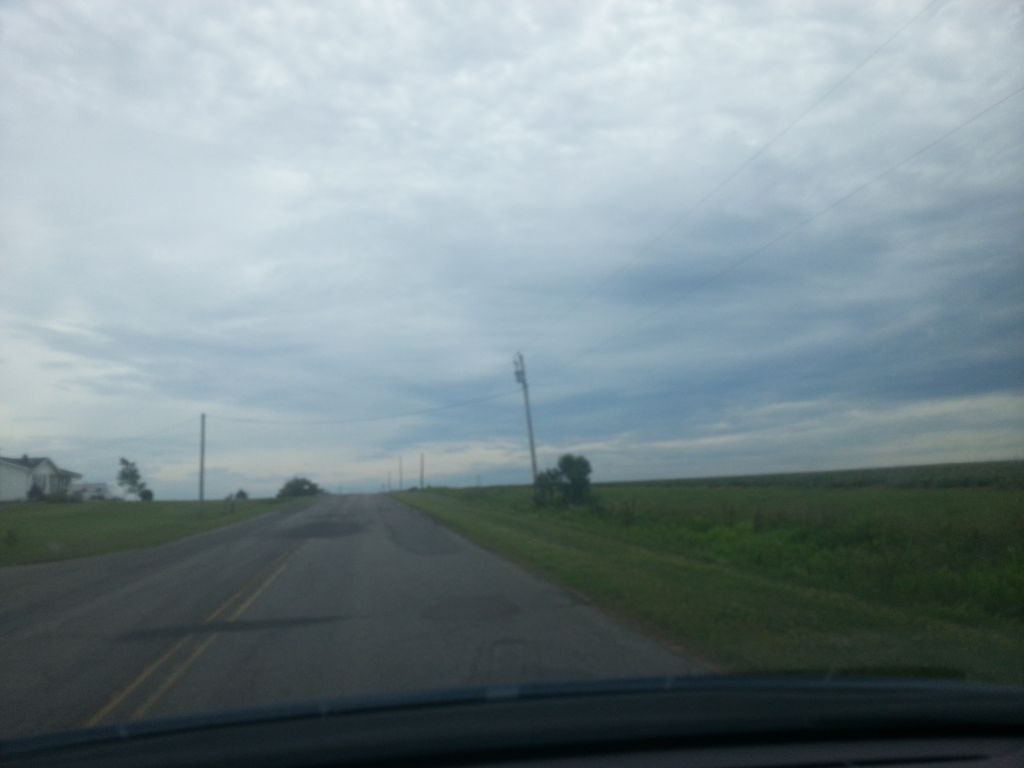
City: charlottetown